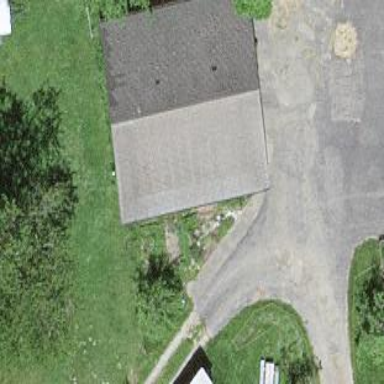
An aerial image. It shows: Shed building.